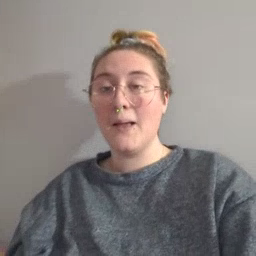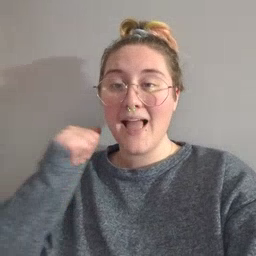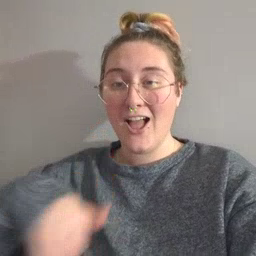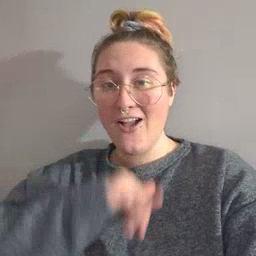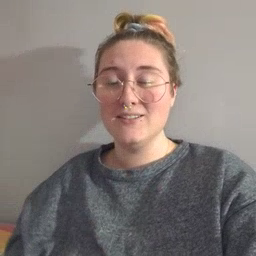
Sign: backyard